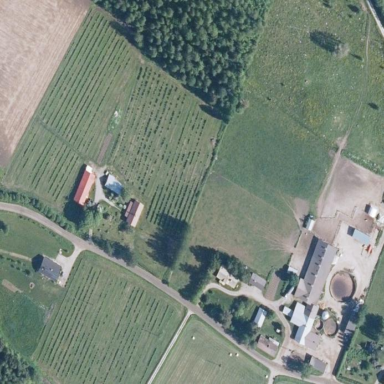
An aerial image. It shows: Farmyard area.